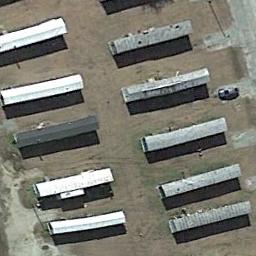
Label: residential